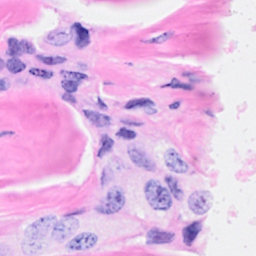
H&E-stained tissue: Breast